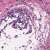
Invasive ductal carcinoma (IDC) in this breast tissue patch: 1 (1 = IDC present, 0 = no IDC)